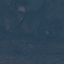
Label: Forest